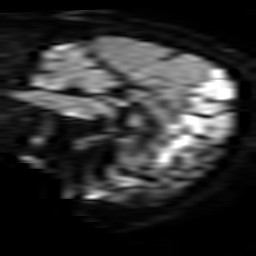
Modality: TRACE
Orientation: sagittal
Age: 76
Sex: female
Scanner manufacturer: philips
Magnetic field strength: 3 T
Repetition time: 3.71 s
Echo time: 0.059 s